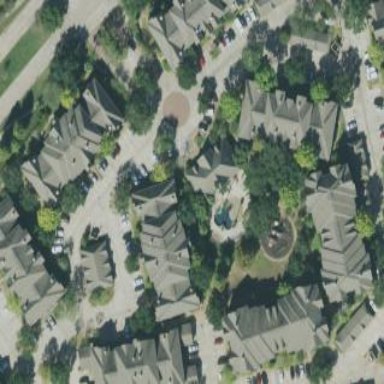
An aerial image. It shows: Residential area with apartments.